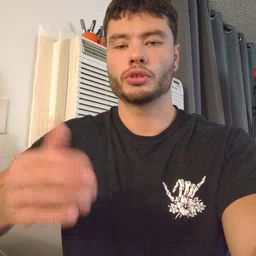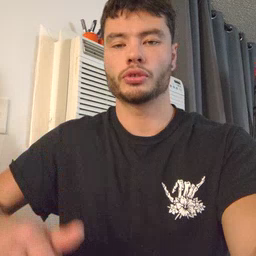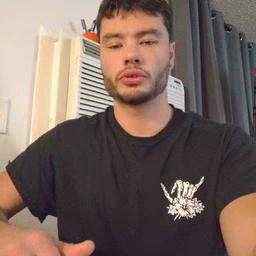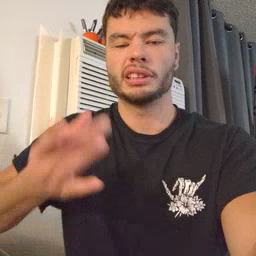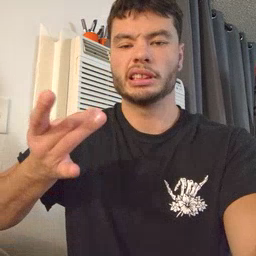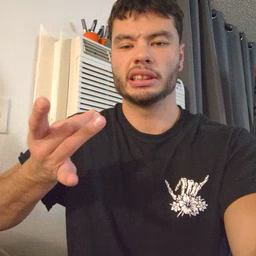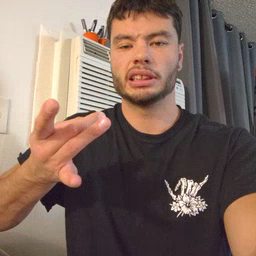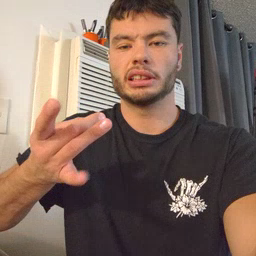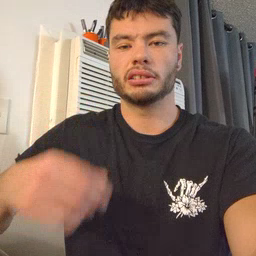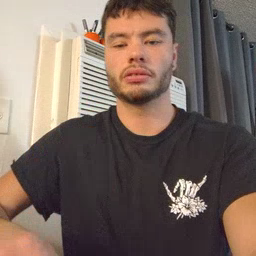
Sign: sticky